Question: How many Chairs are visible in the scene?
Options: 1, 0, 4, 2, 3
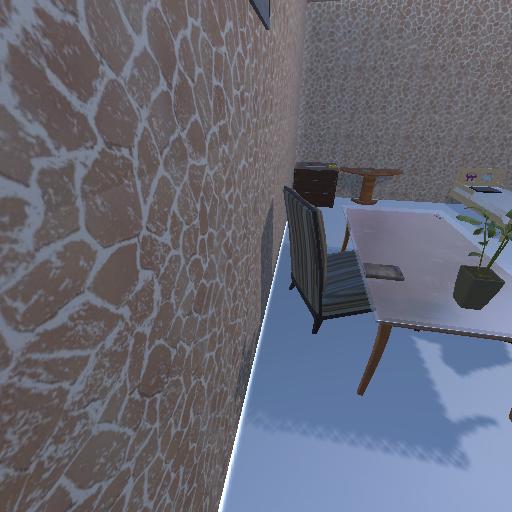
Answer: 1